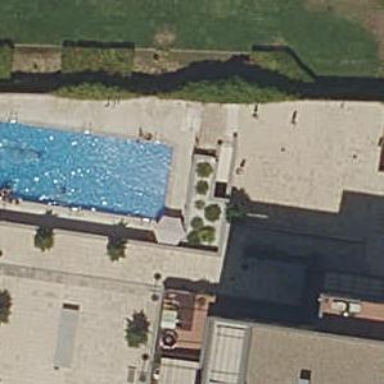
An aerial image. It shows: Swimming pool located in leisure land.